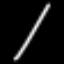
Label: line